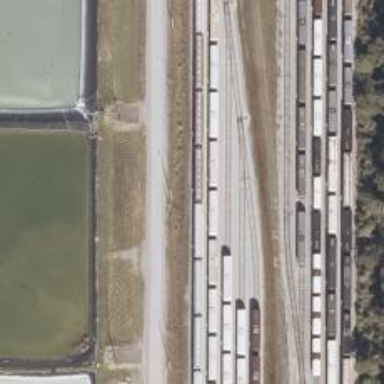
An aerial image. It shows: Railway spur service.